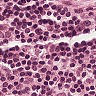
Metastatic tissue present: no